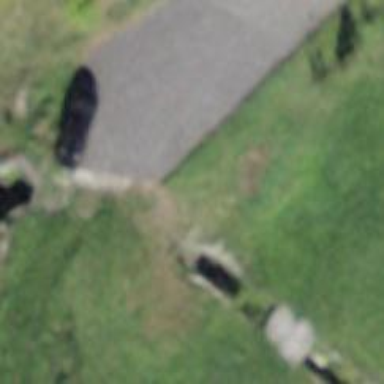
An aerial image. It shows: Culvert tunnel.